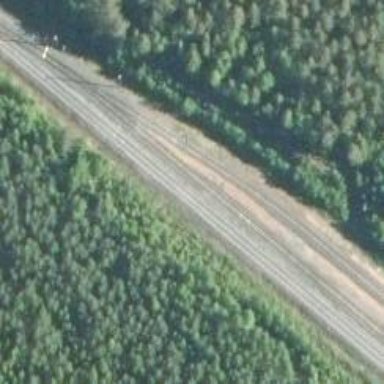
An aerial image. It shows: Railway siding with rails.